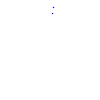
Particle: proton